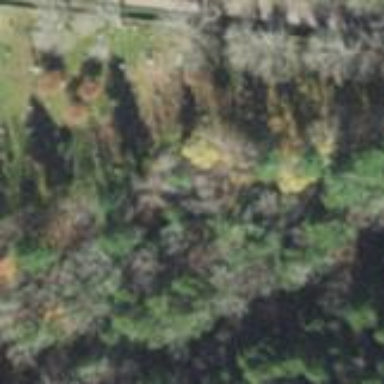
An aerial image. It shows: Cemetery.